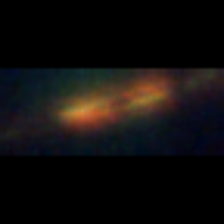
Taxon: Pennate
Group: Diatoms